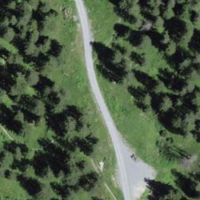
EUNIS habitat code: 43
Species observed at this site:
Bistorta vivipara
Nucifraga caryocatactes
Lophophanes cristatus
Periparus ater